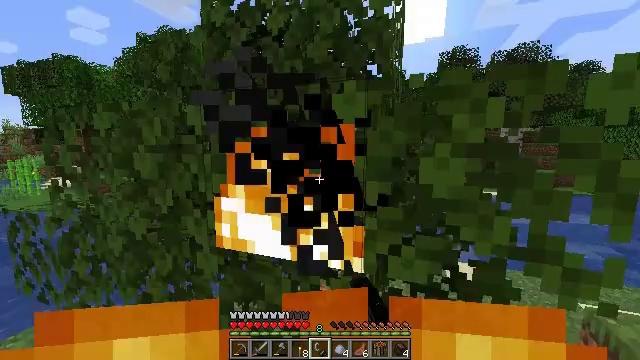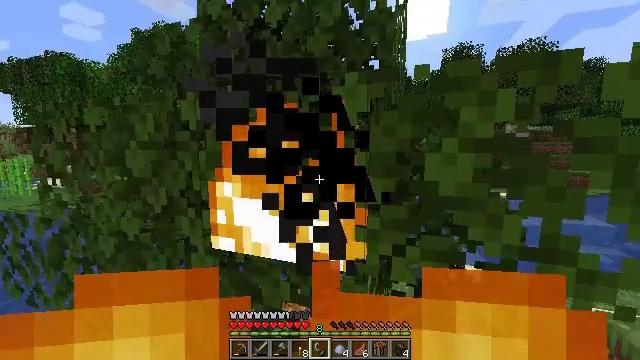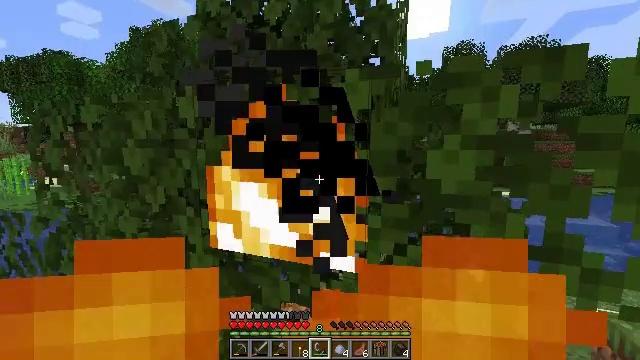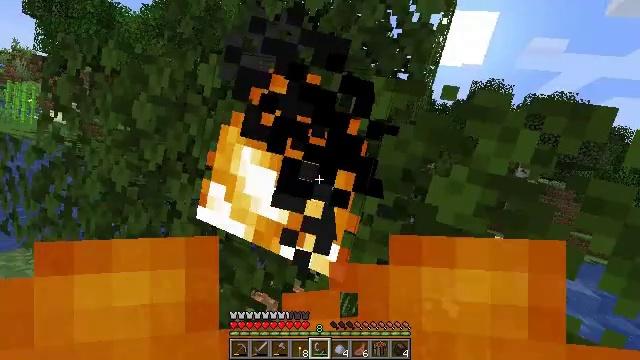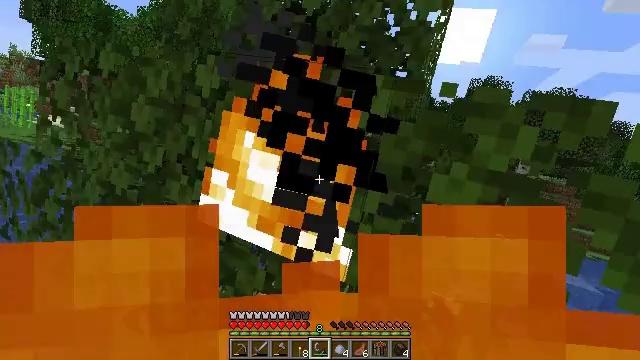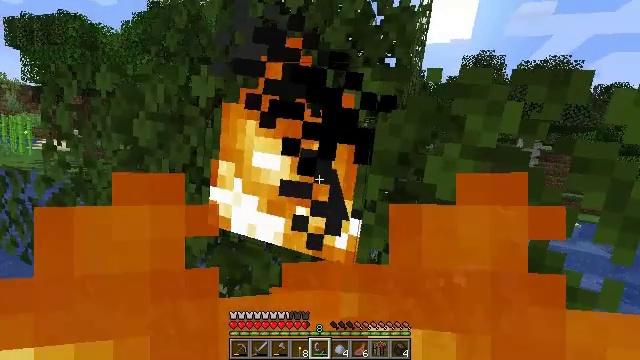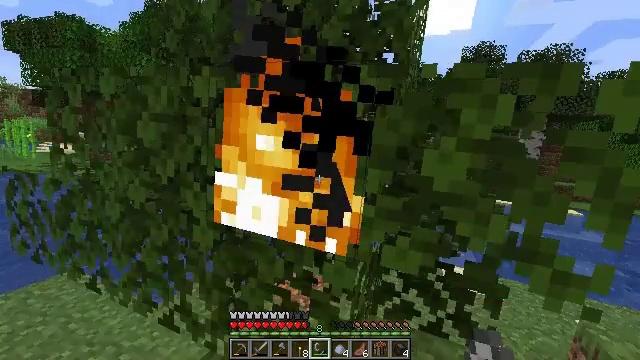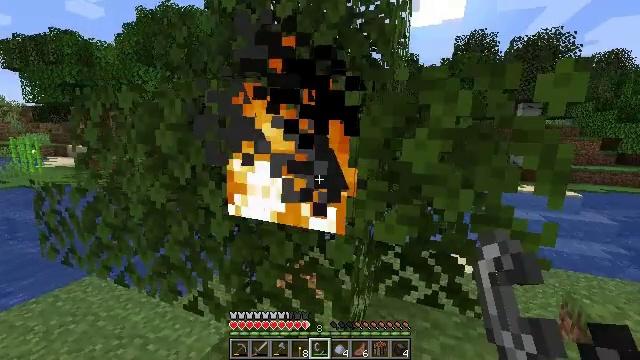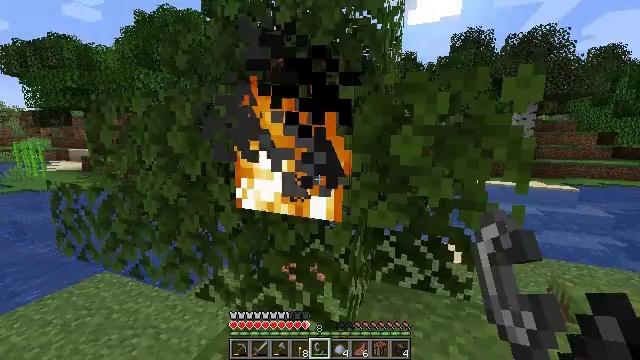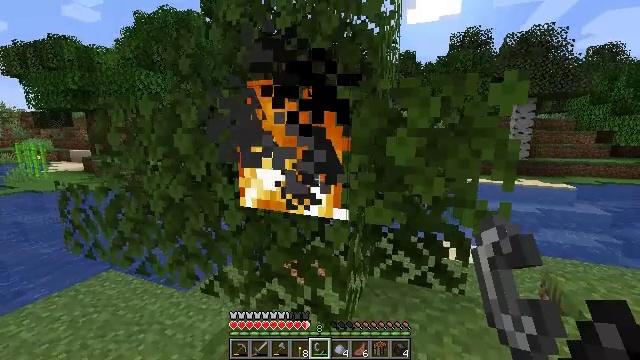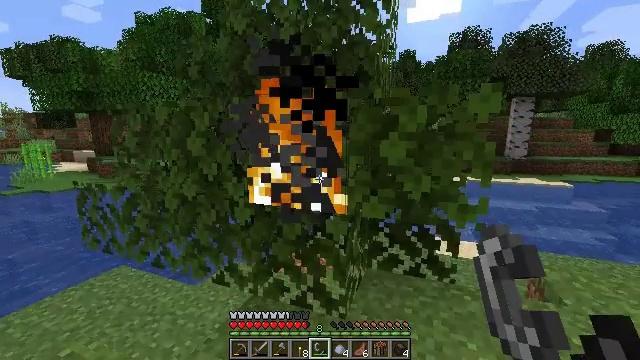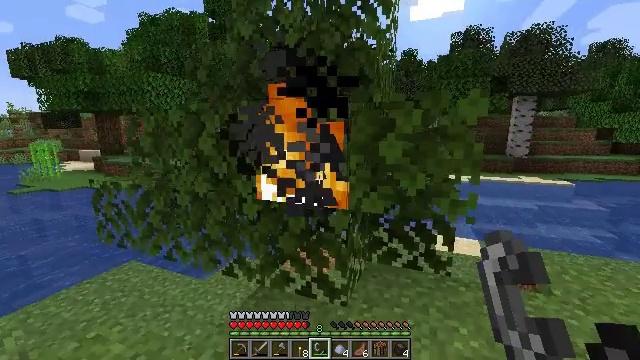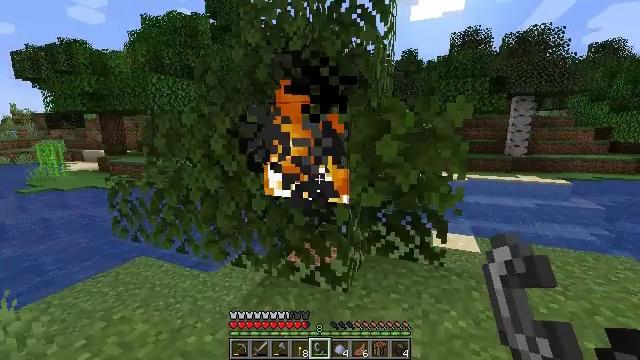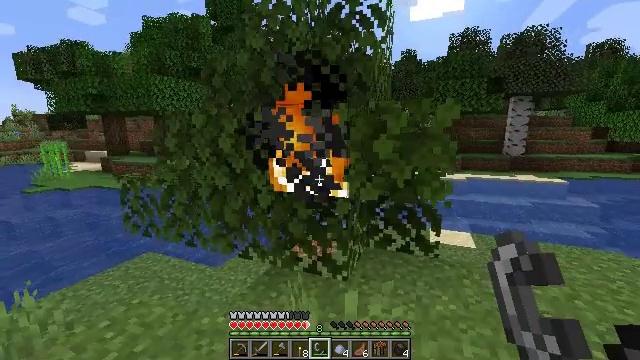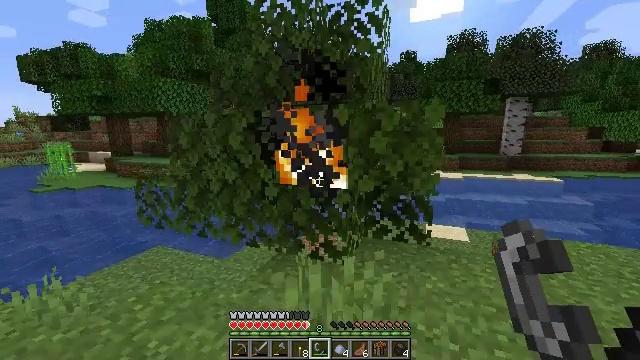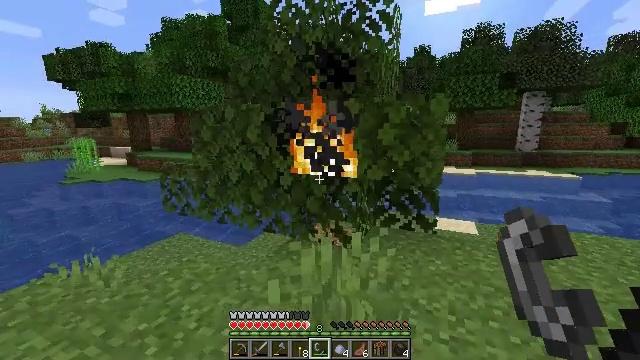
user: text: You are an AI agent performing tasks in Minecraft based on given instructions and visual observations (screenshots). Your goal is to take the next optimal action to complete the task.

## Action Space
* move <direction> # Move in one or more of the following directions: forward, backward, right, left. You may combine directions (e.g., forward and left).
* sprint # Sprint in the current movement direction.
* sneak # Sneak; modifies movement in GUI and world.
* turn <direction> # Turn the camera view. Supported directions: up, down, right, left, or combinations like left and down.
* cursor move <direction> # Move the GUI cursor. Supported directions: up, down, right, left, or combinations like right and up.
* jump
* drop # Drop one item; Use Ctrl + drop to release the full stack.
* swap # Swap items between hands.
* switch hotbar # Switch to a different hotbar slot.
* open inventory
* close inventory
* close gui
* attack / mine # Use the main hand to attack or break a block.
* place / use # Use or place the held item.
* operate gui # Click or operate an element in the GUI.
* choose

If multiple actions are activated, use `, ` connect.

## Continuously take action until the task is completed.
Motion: motion action
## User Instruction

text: Put out the fire.
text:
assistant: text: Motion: no_op
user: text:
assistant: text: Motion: no_op
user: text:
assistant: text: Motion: no_op
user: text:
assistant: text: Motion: no_op
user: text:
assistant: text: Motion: move back, turn down
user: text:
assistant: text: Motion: move back
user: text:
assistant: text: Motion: move back
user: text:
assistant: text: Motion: move back
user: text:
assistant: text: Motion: move back
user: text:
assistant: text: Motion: move back
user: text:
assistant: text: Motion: move back
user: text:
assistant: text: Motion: move back
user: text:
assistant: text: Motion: move back
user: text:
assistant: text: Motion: move back
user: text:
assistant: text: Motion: move back, turn left
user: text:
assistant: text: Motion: move back, turn left and down
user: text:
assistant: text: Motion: move back, turn left
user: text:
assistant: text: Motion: move back
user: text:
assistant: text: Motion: move back
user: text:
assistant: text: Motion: move back
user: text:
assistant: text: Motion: move back
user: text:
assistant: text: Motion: move back
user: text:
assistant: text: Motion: move back
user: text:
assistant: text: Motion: move back
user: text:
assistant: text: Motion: move back
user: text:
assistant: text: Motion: no_op
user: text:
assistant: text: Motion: no_op
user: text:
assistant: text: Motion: no_op
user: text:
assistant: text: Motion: no_op
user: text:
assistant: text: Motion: no_op